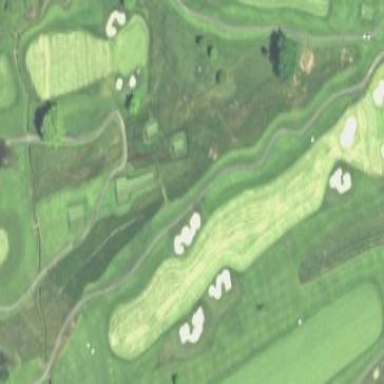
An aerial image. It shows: Golf fairway surrounded by grass.